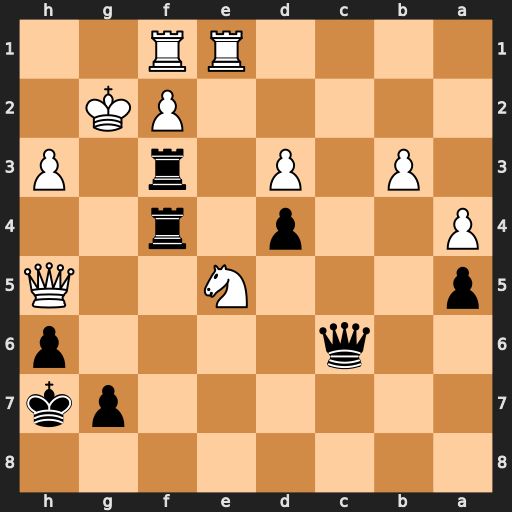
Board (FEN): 8/6pk/2q4p/p3N2Q/P2p1r2/1P1P1r1P/5PK1/4RR2
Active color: b
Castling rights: -
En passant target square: -
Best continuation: Rxf2+ Kg1 Qg2#